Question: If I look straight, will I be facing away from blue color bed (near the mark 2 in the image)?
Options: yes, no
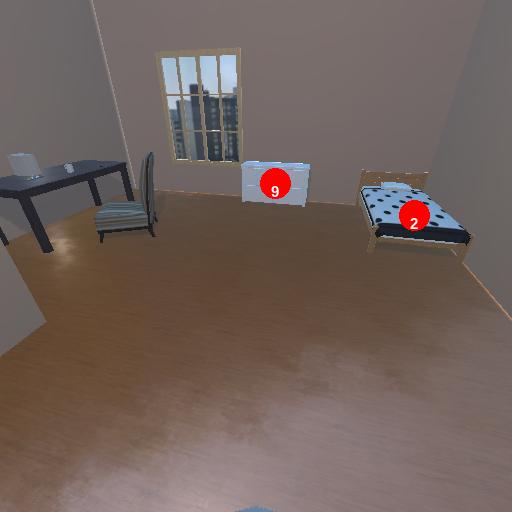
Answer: yes